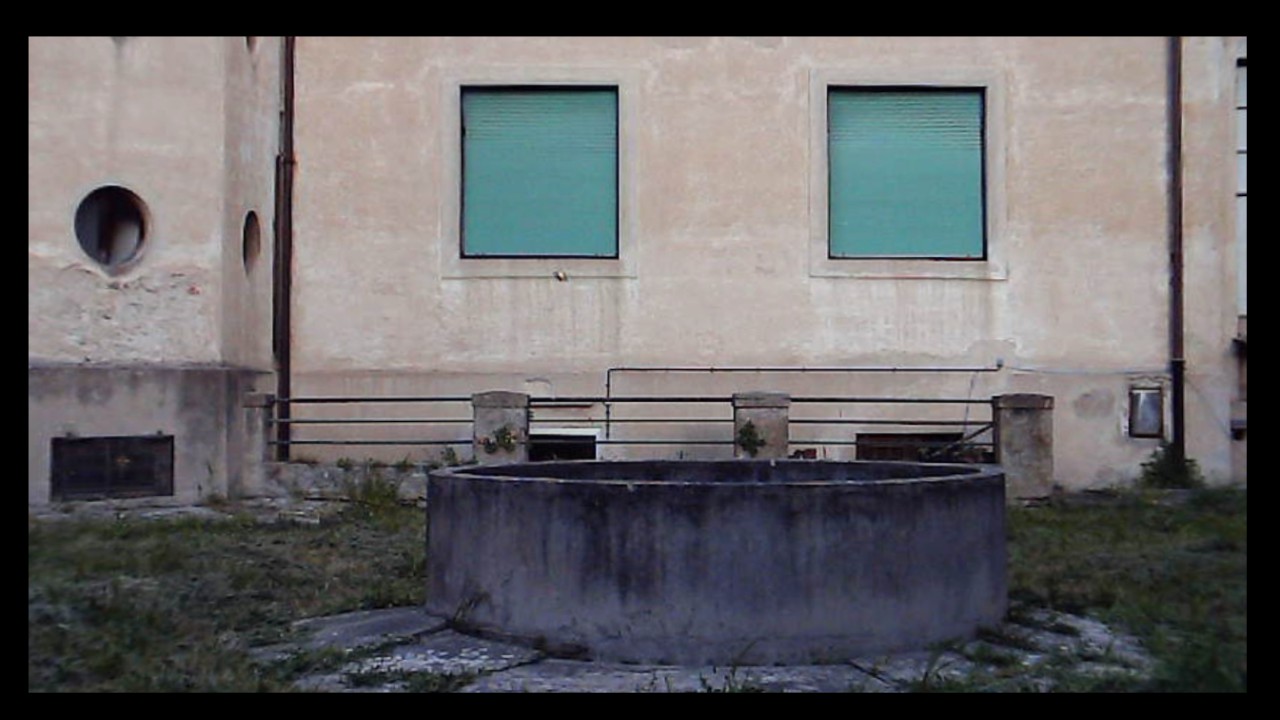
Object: DarwinFPV cineape20